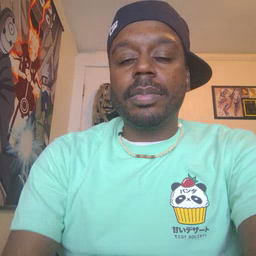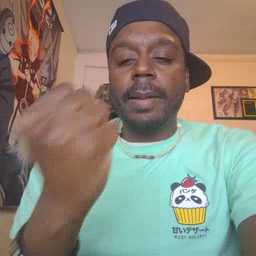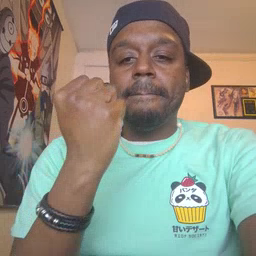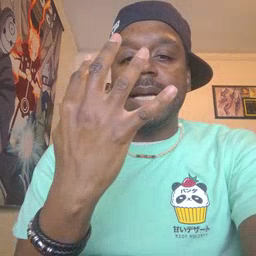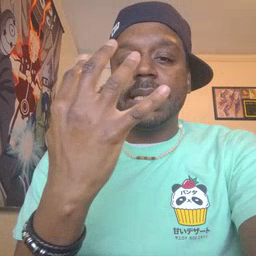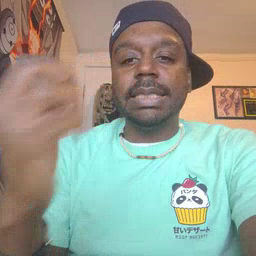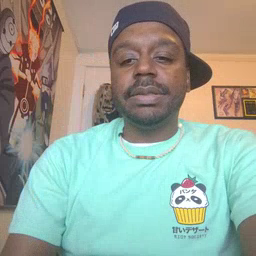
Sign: many